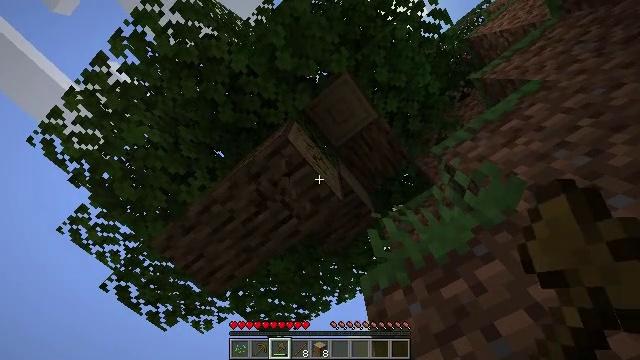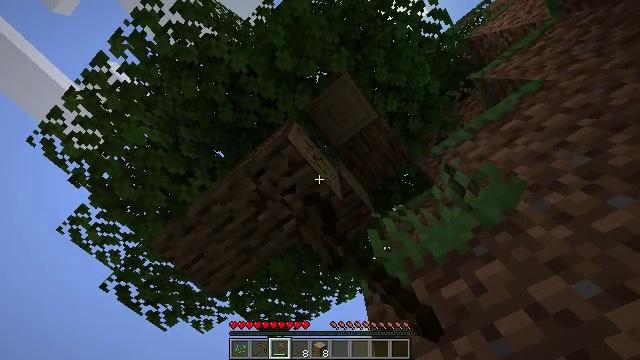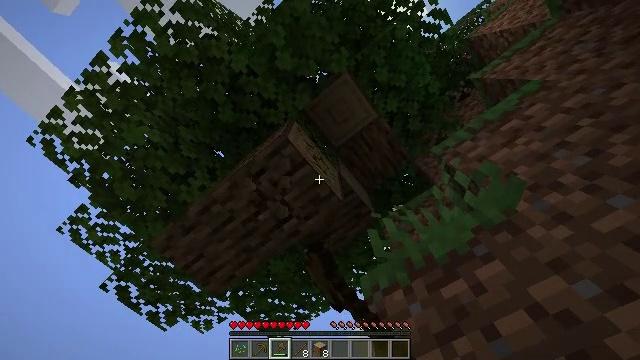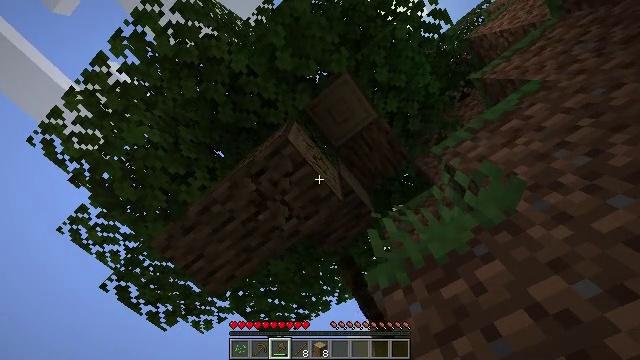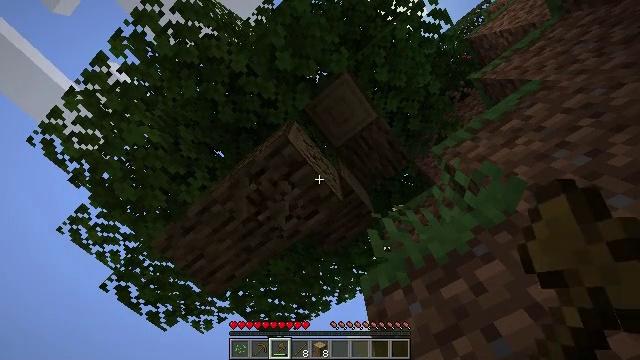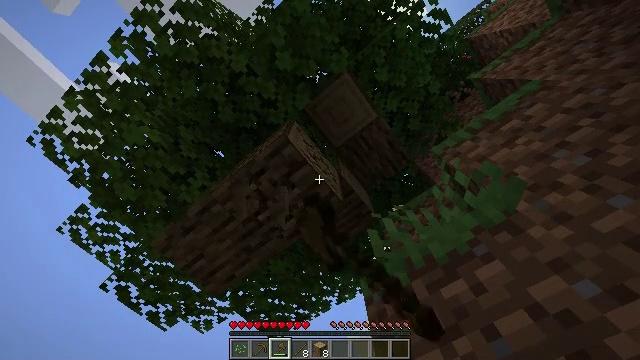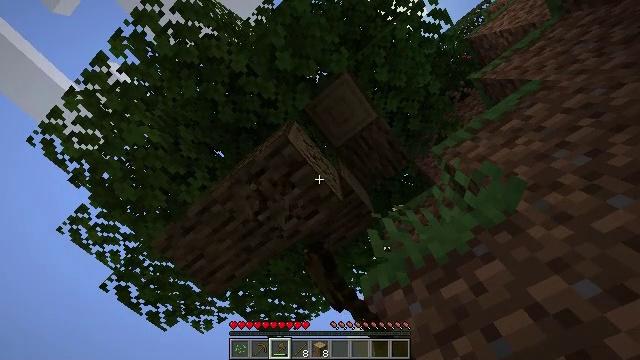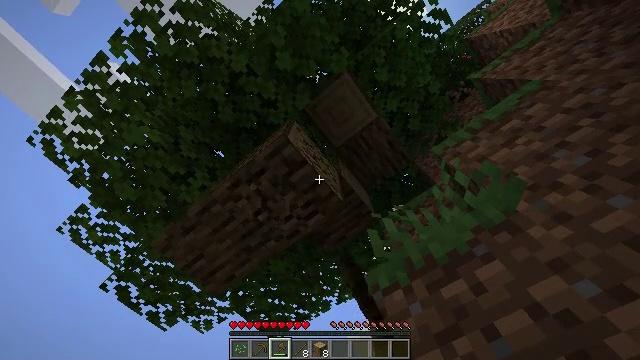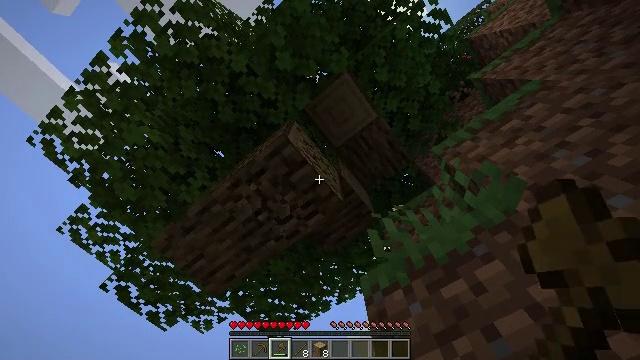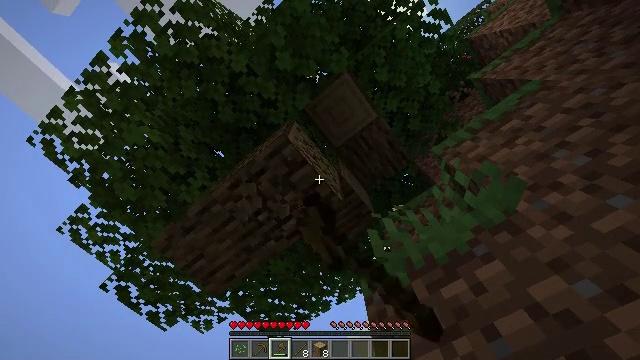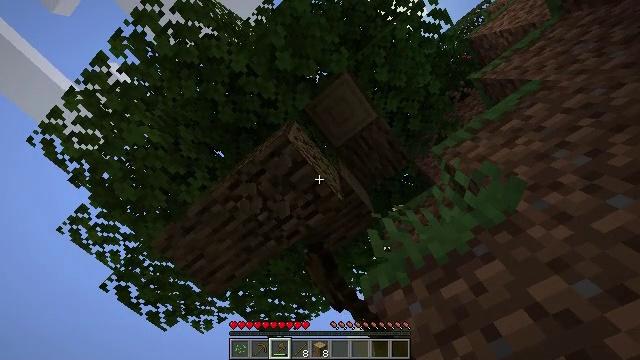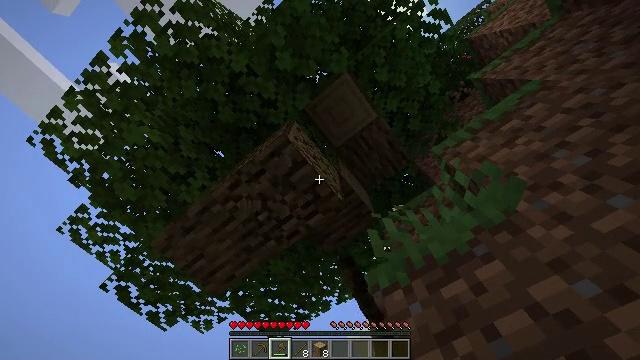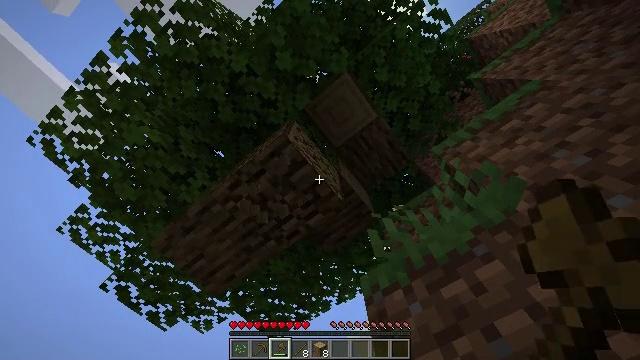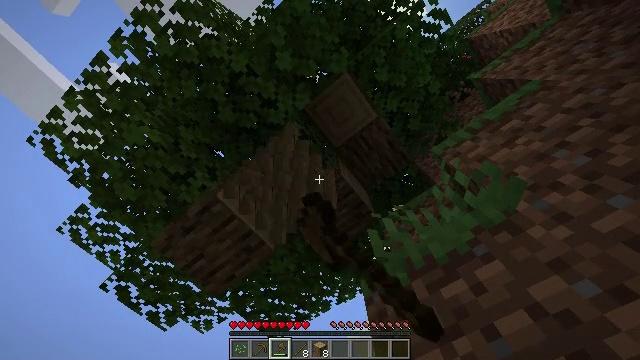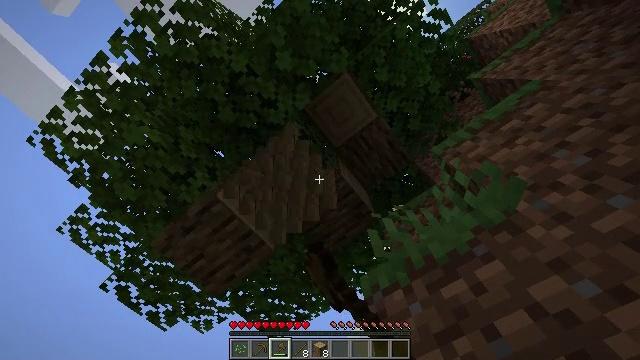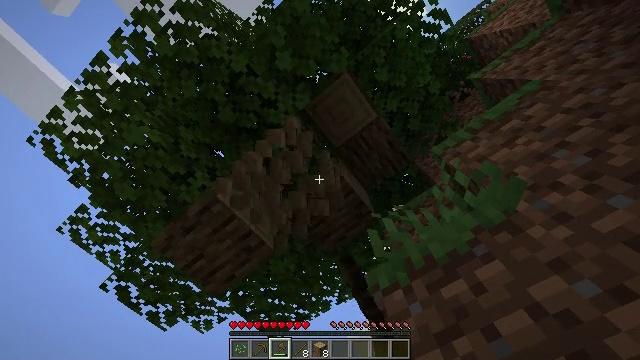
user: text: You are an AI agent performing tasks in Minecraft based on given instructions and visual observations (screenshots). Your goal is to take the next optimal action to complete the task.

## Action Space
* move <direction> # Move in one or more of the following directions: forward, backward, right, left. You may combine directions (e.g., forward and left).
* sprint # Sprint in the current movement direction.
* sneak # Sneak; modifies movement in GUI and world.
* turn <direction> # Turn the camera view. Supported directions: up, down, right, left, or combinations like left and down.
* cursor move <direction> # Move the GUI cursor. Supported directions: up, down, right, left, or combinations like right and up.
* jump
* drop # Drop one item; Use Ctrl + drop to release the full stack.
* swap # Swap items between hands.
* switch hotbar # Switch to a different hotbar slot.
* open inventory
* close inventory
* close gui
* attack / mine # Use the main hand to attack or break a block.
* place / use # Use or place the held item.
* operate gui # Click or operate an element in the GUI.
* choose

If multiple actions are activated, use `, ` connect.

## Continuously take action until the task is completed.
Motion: motion action
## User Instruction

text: Gather oak leaves by attacking.
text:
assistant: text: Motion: attack / mine
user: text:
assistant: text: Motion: attack / mine
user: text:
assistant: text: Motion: attack / mine
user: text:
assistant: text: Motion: attack / mine
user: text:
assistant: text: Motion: attack / mine
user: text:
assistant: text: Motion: attack / mine
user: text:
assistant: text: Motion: attack / mine
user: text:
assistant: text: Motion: attack / mine
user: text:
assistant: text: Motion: attack / mine
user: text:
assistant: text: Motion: attack / mine
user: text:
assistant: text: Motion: attack / mine
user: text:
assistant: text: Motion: attack / mine
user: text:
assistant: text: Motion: attack / mine
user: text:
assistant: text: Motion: attack / mine
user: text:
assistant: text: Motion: attack / mine
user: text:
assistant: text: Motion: attack / mine
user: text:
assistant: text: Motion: attack / mine
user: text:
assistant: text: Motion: attack / mine
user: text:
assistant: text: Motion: attack / mine
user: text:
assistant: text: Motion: attack / mine
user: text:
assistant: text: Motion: attack / mine
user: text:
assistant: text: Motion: attack / mine
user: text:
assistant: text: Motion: attack / mine
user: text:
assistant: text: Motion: attack / mine
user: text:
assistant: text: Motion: attack / mine
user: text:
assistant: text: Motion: turn left, attack / mine
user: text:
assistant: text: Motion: attack / mine
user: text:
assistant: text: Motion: turn left, attack / mine
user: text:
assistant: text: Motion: attack / mine
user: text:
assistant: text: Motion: turn left and down, attack / mine